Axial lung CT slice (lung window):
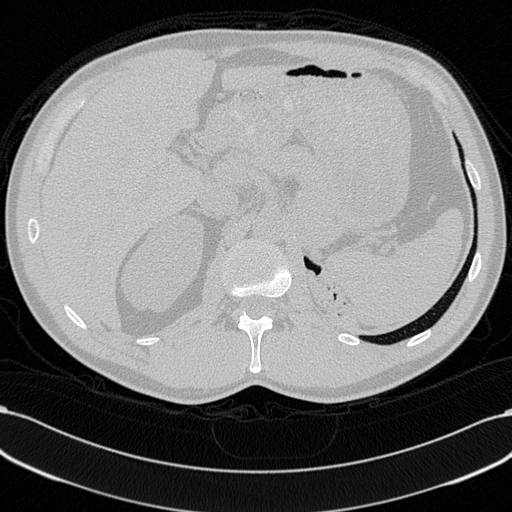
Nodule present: no